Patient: sex M, age 52
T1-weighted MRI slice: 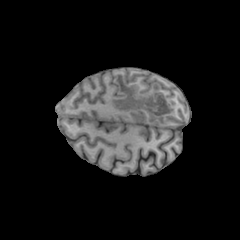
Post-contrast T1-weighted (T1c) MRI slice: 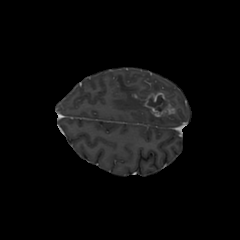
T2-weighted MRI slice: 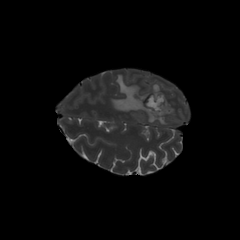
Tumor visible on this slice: yes
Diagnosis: Glioblastoma, IDH-wildtype
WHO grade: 4